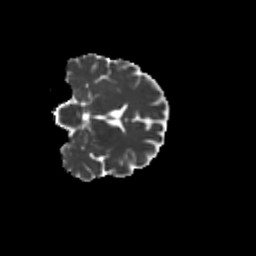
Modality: MD
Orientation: coronal
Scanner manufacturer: siemens
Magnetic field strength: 3 T
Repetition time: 9.2 s
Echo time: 0.084 s